Current action and preconditions to check: trajectory_clear

Your task: For each precondition in the list above, predict whether it will hold at this action.

Consider the current scene as observed from the mobile robot's camera, and analyze the predicted future states of all dynamic agents (e.g., people, animals, vehicles, or any moving entities) within the NEXT SECOND.

IMPORTANT: Only answer "very likely" if you are absolutely certain—based on strong, clear evidence—that a dynamic agent will violate the precondition in the predicted future state. Do NOT answer "very likely" for unlikely, ambiguous, or low-probability risks.

Ask yourself for each precondition: Is there a high probability, with clear and convincing evidence, that the predicted future states of any dynamic agent will interfere with the predicted future state of the currently executing action within the NEXT SECOND, causing that precondition to fail?

Assess the risk level based on these predictions. Use "likely" or "very likely" if motions create a clear risk of interference.

Use "neutral" or "improbable" if agents are nearby but their predicted paths are clearly diverging or non-conflicting.

Failure Risk Categories: "very improbable", "improbable", "neutral", "likely", "very likely"

Answer Format: Output ONLY the probability_of_failure value from these categories: "very improbable", "improbable", "neutral", "likely", "very likely"

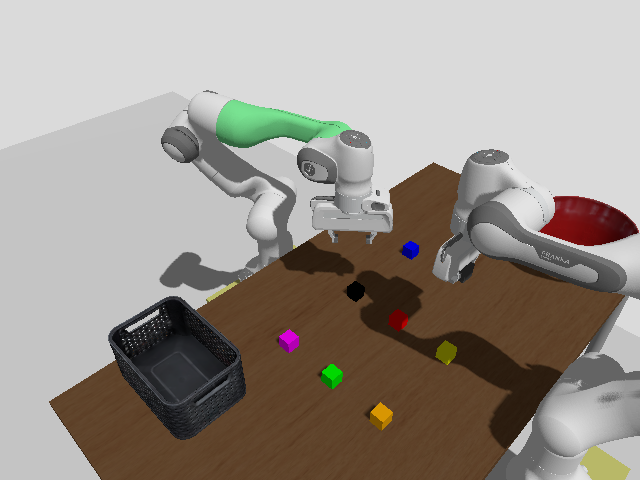

Answer: improbable